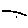
Label: line